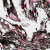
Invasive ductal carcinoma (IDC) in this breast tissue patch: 0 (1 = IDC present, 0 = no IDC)